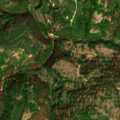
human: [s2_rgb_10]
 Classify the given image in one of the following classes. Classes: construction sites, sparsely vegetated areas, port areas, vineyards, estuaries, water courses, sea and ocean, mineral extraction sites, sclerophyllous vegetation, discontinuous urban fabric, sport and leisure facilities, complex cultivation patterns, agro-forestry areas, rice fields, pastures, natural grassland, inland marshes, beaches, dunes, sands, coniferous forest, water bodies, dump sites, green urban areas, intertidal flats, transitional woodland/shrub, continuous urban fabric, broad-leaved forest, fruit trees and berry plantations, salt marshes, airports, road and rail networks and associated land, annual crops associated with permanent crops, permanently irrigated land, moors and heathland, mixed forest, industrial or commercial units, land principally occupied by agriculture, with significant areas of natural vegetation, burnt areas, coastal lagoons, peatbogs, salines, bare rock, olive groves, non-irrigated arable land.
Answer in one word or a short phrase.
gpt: broad-leaved forest, transitional woodland/shrub